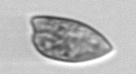
Label: Prorocentrum_dentatum